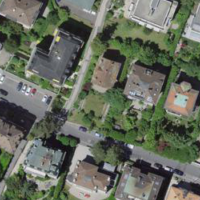
EUNIS habitat code: 55
Species observed at this site:
Corylus avellana
Ilex aquifolium